Question: I have an image of stars, like this one:

Now, I want to get the 100 brightest stars, and reduce these to four data points each: 1. X-coordinate, 2. Y-coordinate, 3. brightness, 4. radius. That's it. Basically, I want to reduce these 800x480px = 384000 data points into 100*4 data points while still keeping most information (star position, star brightness and star radius).
My current approach, to find the brightest stars:
'''
np.where(star_image_array**2 > threshold, 1, 0)
'''
Then I run a gaussian filter on the result, and do another selection for the highest values. But this still doesn't solve the problem of how to select distinct star coordinates (not to mention the brightness and radius).
Could someone point me to the right direction to solve this challenge, or provide me with some resources? Thanks!
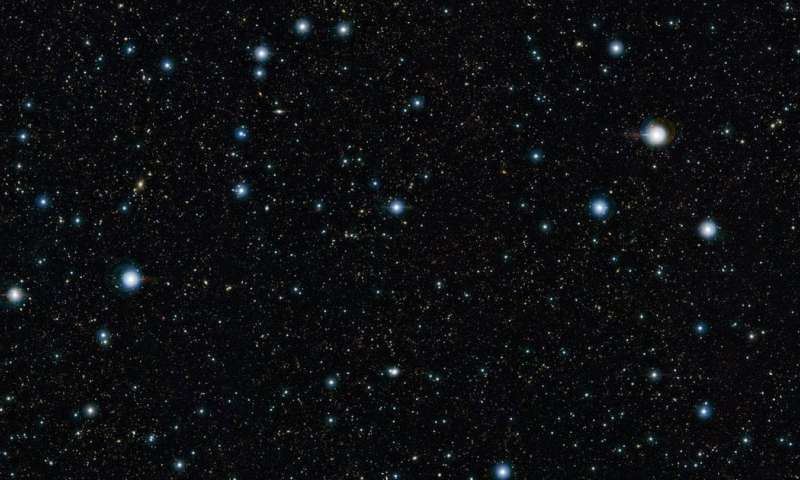
Answer: You could use contours to find the stars in your thresholded image, something like this:
'''
ret, mask = cv2.threshold(img, 100, 255, cv2.CV_8U)
contours, hierarchy = cv2.findContours(mask, 1, 2)
stars = []
for cnt in contours:
area = cv2.contourArea(cnt)
if area < 2:
continue
x, y, w, h = cv2.boundingRect(cnt)
# 1. X-coordinate
x_coord = x + w/2.0
# 2. Y-coordinate
y_coord = y + h/2.0
# 3. brightness
star_mask = np.zeros(img.shape,np.uint8)
cv2.drawContours(star_mask, [cnt], 0, 255, -1)
mean_val = cv2.mean(img, mask=star_mask)[0]
min_val, max_val, min_loc, max_loc = cv2.minMaxLoc(img, mask=star_mask)
# 4. radius
radius = np.sqrt(area/(2*np.pi))
stars.append({'x': x_coord,
'y': y_coord,
'mean_brightness': mean_val,
'max_brightness': max_val,
'radius': radius})
'''
There is a colab with the example code <URL>.